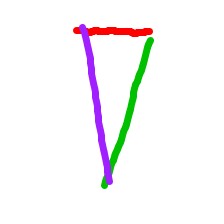
Shape: triangle